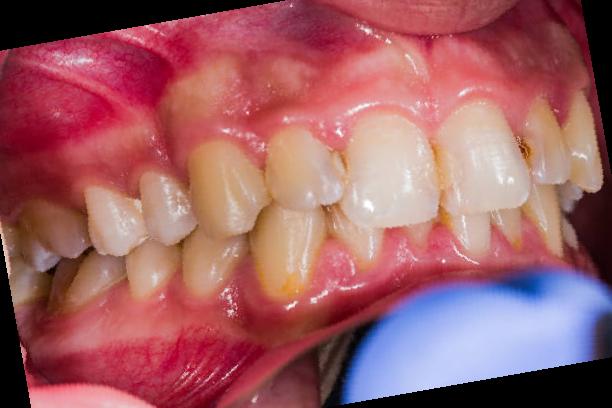
Condition: Gingivitis